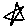
Label: star